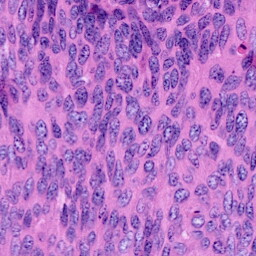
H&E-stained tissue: Cervix